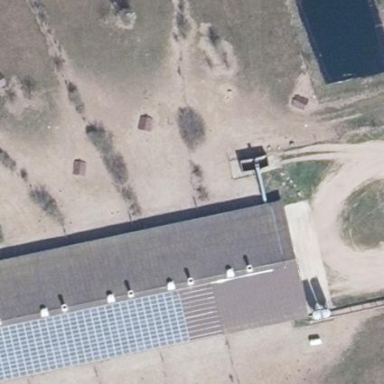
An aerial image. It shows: Gabled grey farm auxiliary building with roof oriented along its structure.